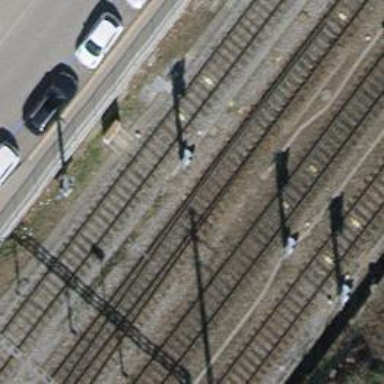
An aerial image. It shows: Railway signal.